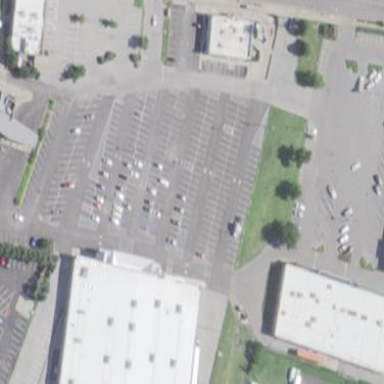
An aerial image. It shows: Retail area.